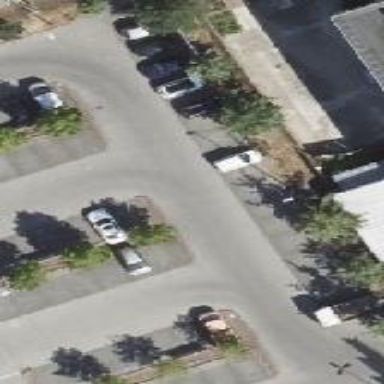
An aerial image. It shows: Parking space is available.